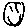
Label: smiley face